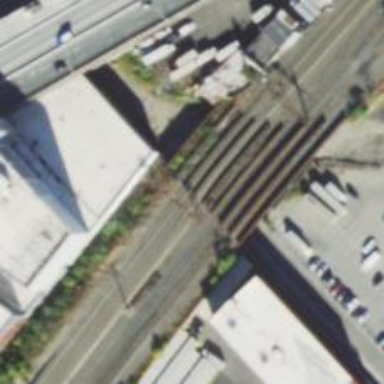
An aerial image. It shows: Bridge over railway with electrified contact lines.